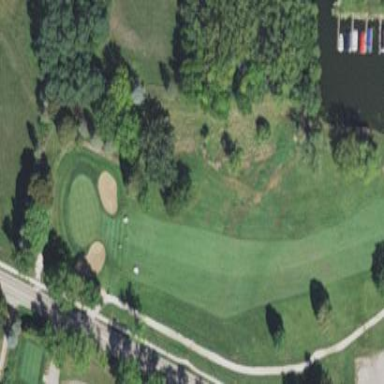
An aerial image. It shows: Golf fairway surrounded by grass.